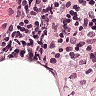
Metastatic tissue present: no